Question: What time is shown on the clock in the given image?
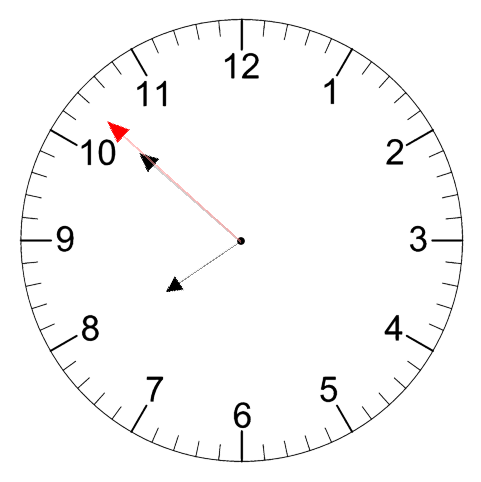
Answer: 07:51:52